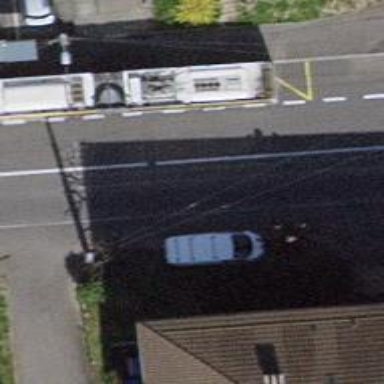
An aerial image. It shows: Trolleybus stop position for public transport.